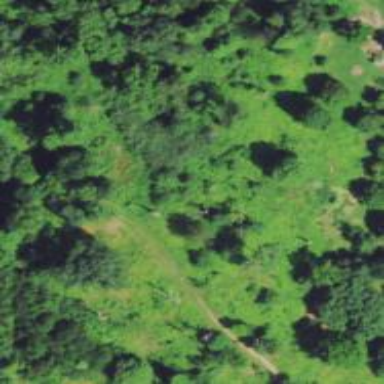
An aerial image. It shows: Bridleway.